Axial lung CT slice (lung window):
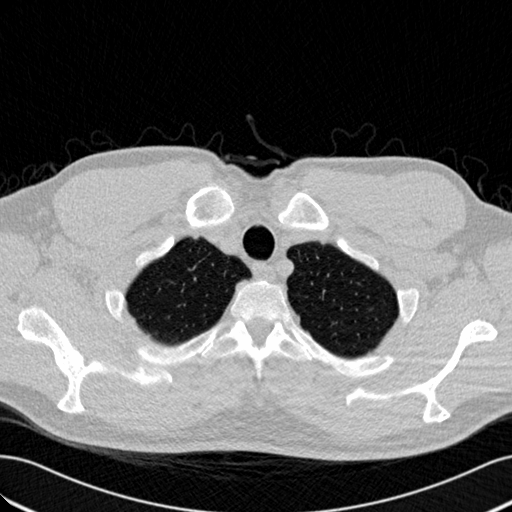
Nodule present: no